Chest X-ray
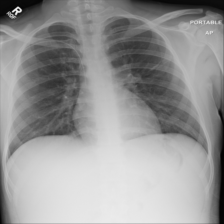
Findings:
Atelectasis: negative
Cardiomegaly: negative
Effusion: negative
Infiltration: negative
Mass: negative
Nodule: negative
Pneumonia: negative
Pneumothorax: negative
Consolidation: negative
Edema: negative
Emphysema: negative
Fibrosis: negative
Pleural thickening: negative
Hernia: negative